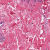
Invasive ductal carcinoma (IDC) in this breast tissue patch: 0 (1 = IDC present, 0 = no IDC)